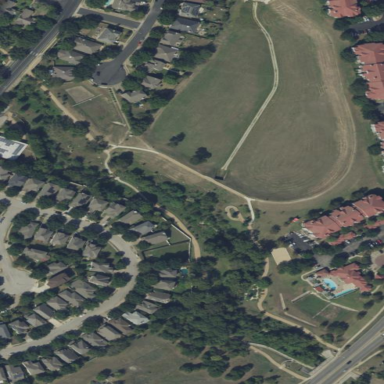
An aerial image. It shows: Park.